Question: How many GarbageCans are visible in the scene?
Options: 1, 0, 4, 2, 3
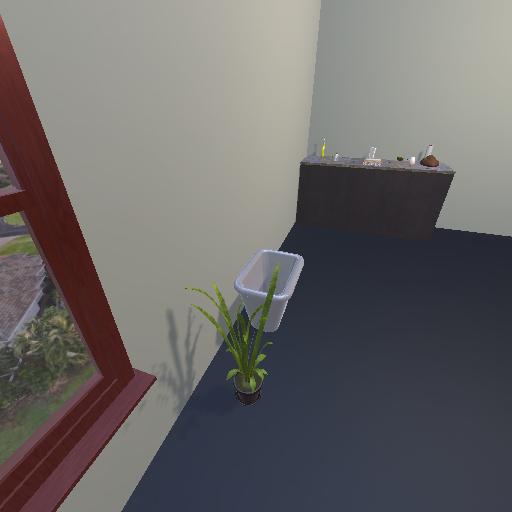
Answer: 1